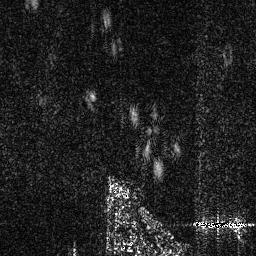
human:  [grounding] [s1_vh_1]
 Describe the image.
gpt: In the satellite image, there is  <ref>1 medium ship </ref> <box>[[75, 83, 95, 89, 0]]</box> located at bottom right.